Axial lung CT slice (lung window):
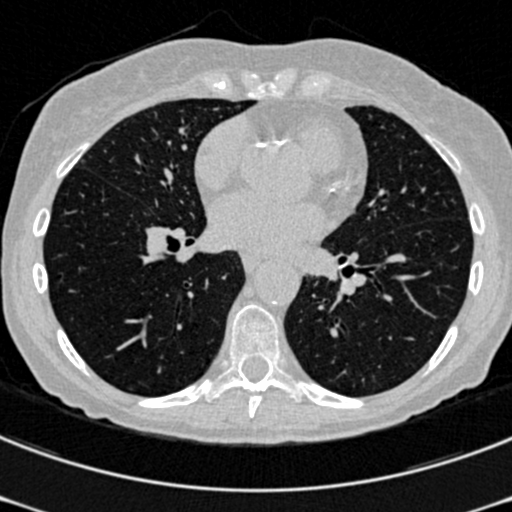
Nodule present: no